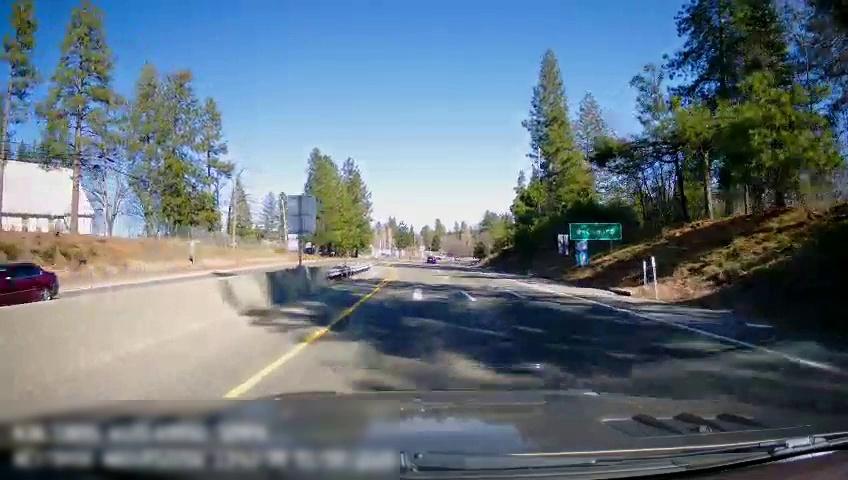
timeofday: Day
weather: Sunny
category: Drivable Space
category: Drivable Space
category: Vehicles | Car
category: Vehicles | Car
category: Lanes | Opposite Lane
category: Lanes | Current Lane
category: Lanes | Alternate Lane
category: Lanes | Current Lane
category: Traffic | Signs